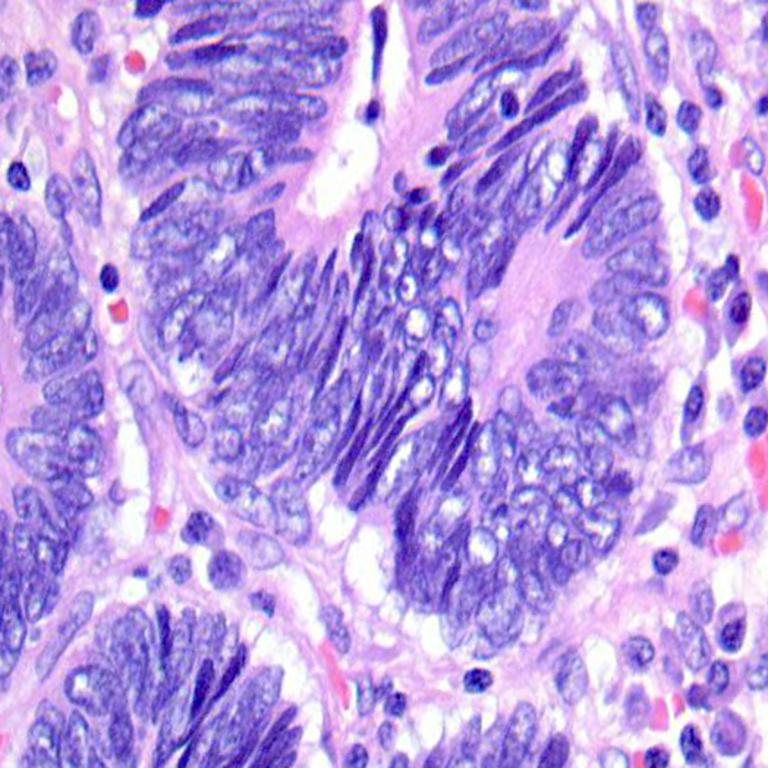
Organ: colon
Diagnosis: adenocarcinomas